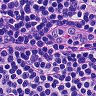
Metastatic tissue present: no